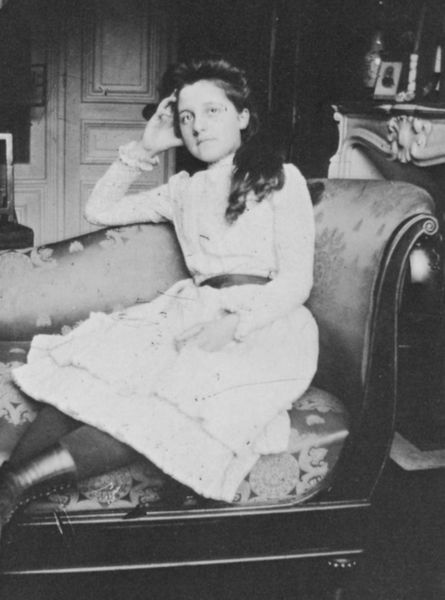
Titel: Odette in weißem Kleid
Künstler: Antoine Degas
Standort: Paris
Institution: Archive der Nationalen Bibliothek
Schlagwörter: dunkel, hand, schatten, weiß, mädchen, sitzen, zola, degas, ellbogen, frankreich, frau, frisur, geschwungen, grau, haar, hell, hintergrund, holz, kleid, licht, mund, paris, schwarz, stuhl, stützen, tisch, tür, zimmer, blick, dame, gürtel, muster, jung, wand, arm, band, barock, gesicht, kleidung, lang, rahmen, ärmel, bild, blicken, hände, innenraum, möbel, portrait, porträt, rückenlehne, boden, haare, interieur, lange haare, pose, reich, sessel, sitzend, kind, frontal, lippen, locke, locken, schulter, seide, kamin, ofen, beine, lächeln, taille, welle, wellen, bilder, bilderrahmen, sofa, wohnzimmer, armlehne, liegen, kaminsims, lehne, bogen, haltung, schuhe, ausdruck, füsse, rand, lehnen, chair, cushion, hands, stockings, white, women, belt, black, dark hair, dress, face, female, grey, hair, interior, lady, lounge, old, polster, room, salon, seat, sit, sitting, wohnung, woman, zopf, glanz, floral, ornamente, verzierung, kerze, melancholie, looking, picture, flügeltür, brown, couch, edel, nachdenklich, rüschen, verträumt, aufstützen, chaiselonge, sinnierend, dünn, geschlossen, foto, fotografie, photographie, strümpfe, eng, denken, gestützt, diwan, motiv, jungfrau, schwarz weiss, brille, stiefel, schuh, brokat, photo, komode, sims, biedermeier, verschränkt, wood, herrschaftlich, sad, flower, geschnürt, romantisch, angewinkelt, leder, ear, girl, head, young, schnürschuhe, eyes, kanape, chaiselongue, ottomane, black and white, frame, gaze, look, fotographie, mouth, boots, aufnahme, curls, model, vertäfelung, door, haarsträhnen, victorian, kassette, mantle, fireplace, antique, shoes, study, thinking, boot, legs, überzug, fingers, candle, beautiful, lips, stare, canape, weisses kleid, nadar, staring, candles, täfelung, sits, soutane, dream, bored, recamiere, recamier, photograph, photography, dunkles haar, schnürstiefel, coach, hleid, hohe schuhe, otomane, rekamiesoffa, schwartz weiss, soffa, fotograph, frown, relax, furniture, white dress, edwardian, foto frau sofa schwarz-weiß, auf chaiselongue, schnürspiefel, think, siwan, brunette, living room, brows, somber, cushions, laying, film, vintage, pondering, glimpse, kanappe, halbliegend, wihnung, posing, rood, ponder, hand on head, photo frame, loveseat, belle eqoue, glided age, sombe, chaiselong